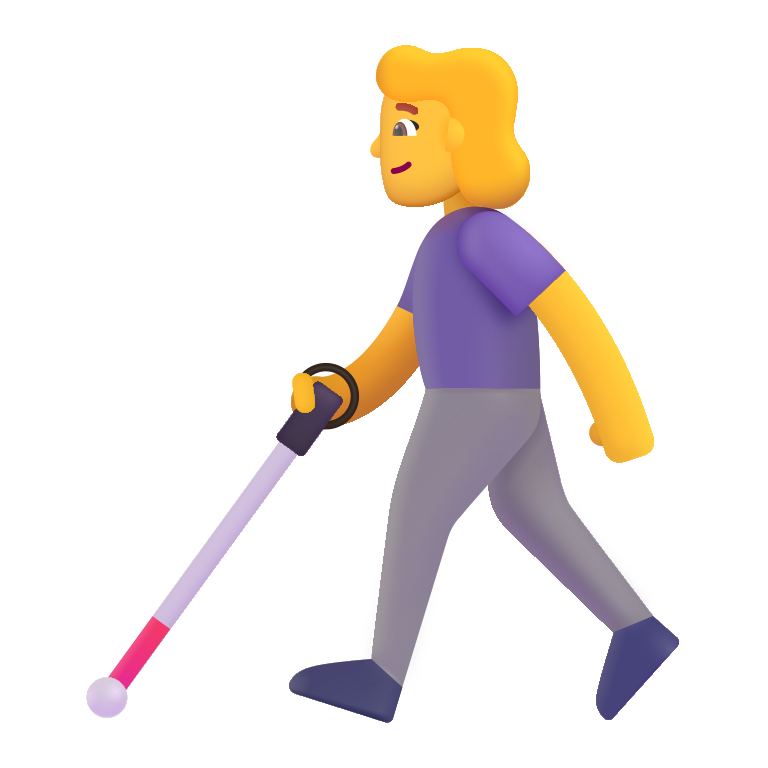
woman with white cane color default